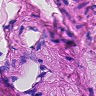
Metastatic tissue present: no